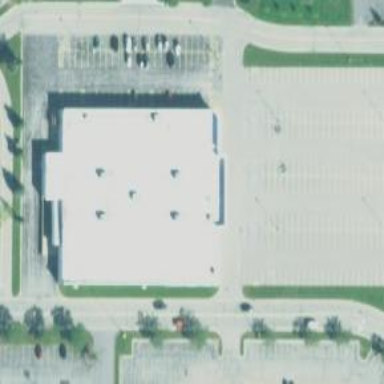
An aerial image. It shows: Retail building.